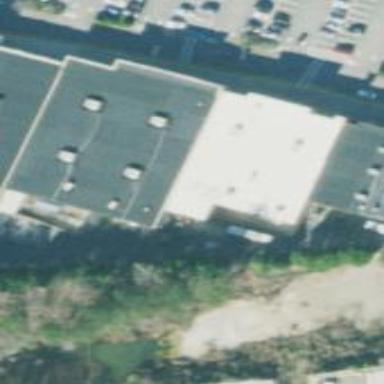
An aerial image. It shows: Retail building.